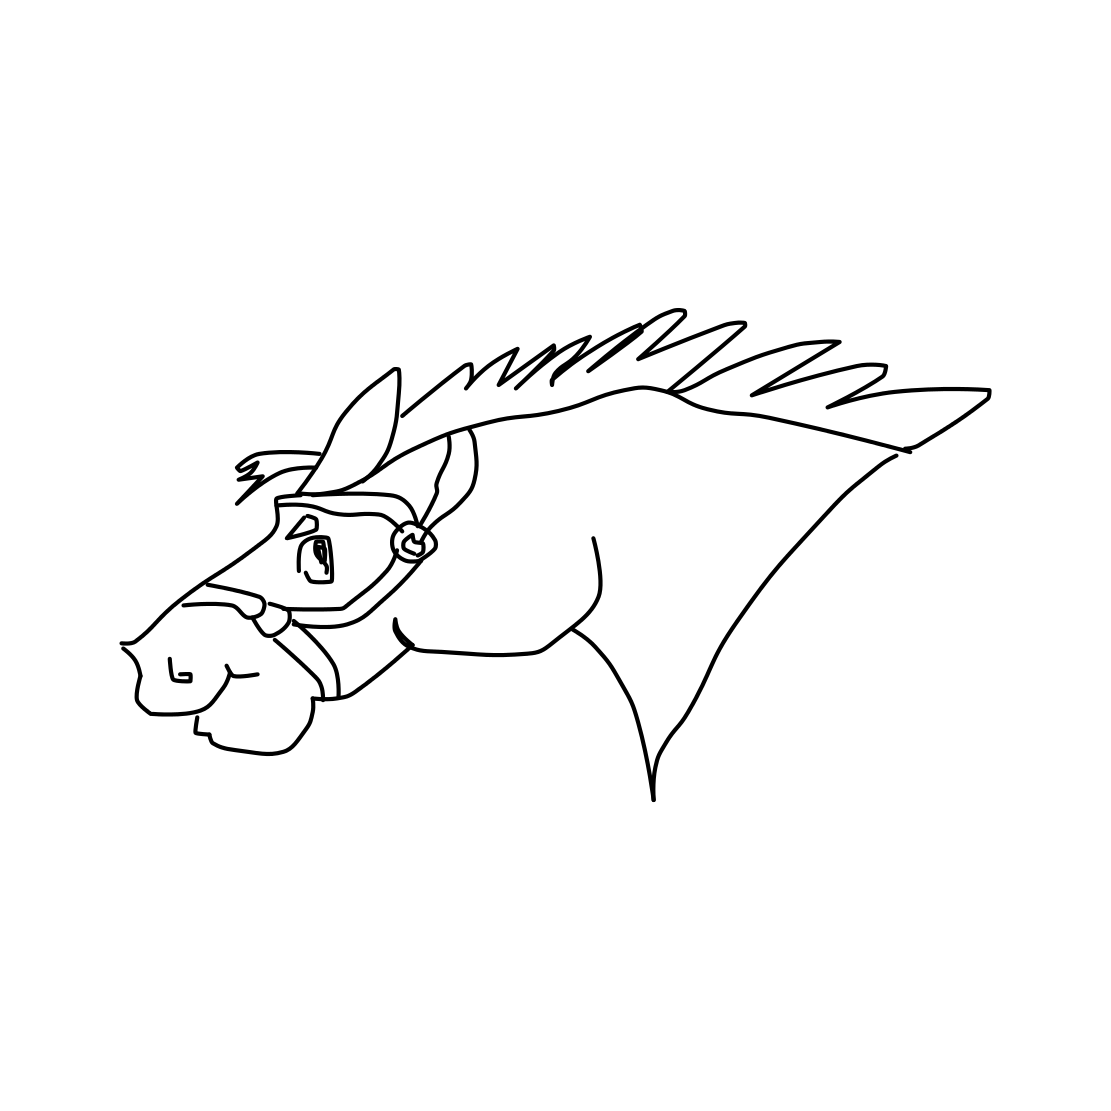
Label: horse